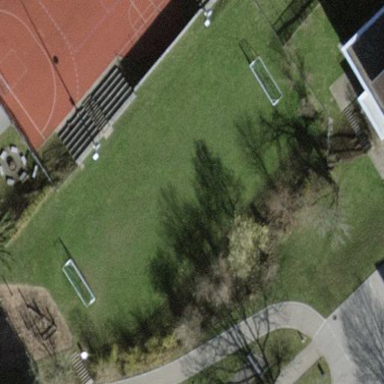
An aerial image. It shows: Soccer pitch designated for leisure and sports activities.